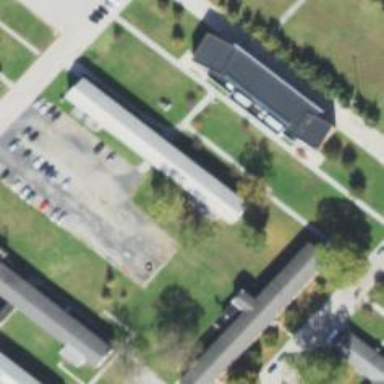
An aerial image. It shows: Dormitory building.